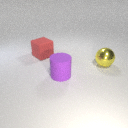
large purple rubber cylinder in front of large red rubber cube